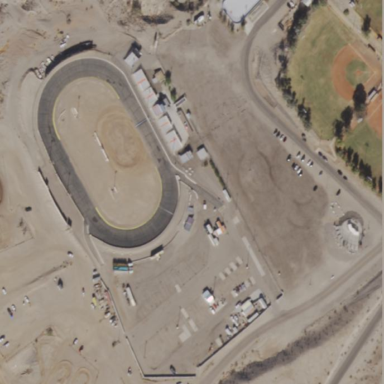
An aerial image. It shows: Sports center tailored for motor sports enthusiasts.